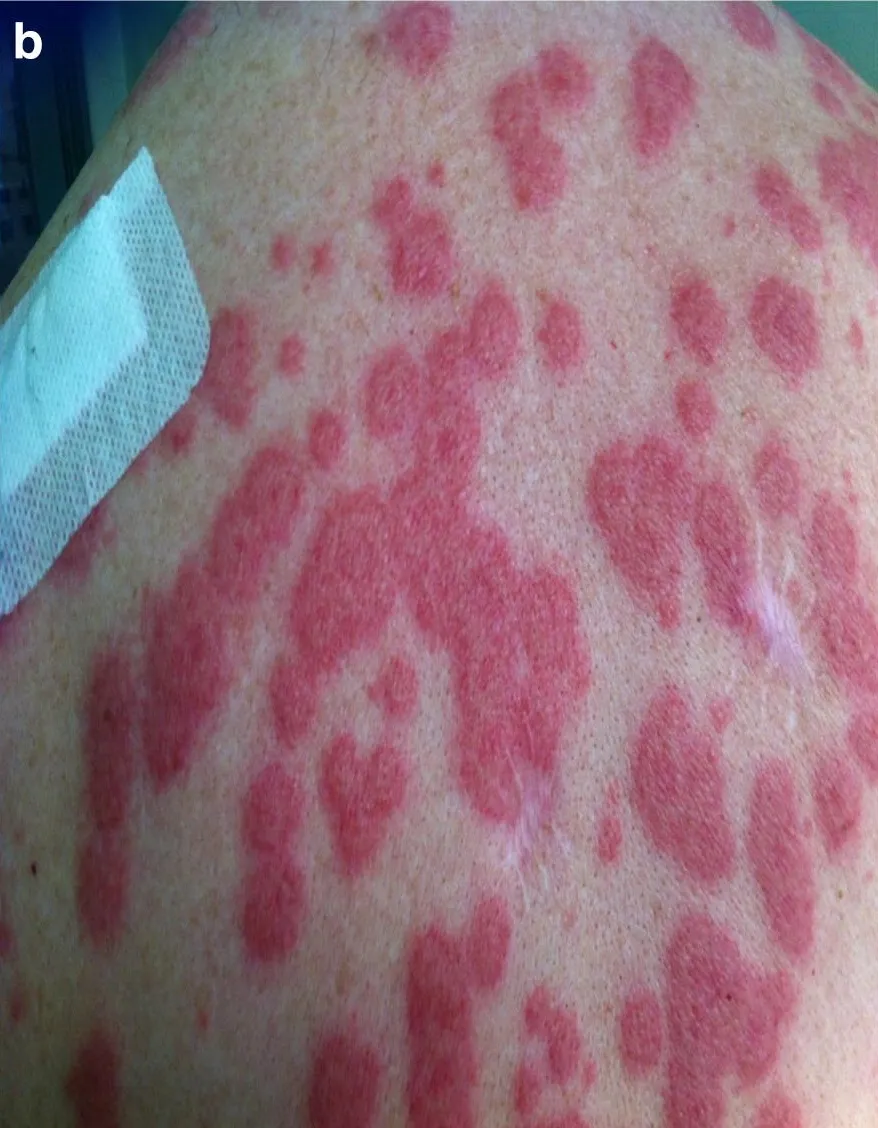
B; Target lesions visible with areas of confluence.
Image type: pathology (papanicolaou)